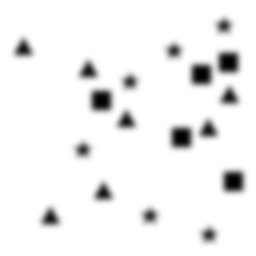
Squares: 5
Triangles: 7
Stars: 6
Total shapes: 18